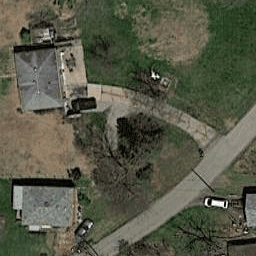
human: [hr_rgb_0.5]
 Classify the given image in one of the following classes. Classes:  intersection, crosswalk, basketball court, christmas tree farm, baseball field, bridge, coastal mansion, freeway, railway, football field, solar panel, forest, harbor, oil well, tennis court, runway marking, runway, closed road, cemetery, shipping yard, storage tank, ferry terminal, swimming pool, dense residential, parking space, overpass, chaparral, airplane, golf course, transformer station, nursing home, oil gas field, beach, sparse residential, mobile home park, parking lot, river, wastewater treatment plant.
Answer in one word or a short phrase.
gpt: sparse residential